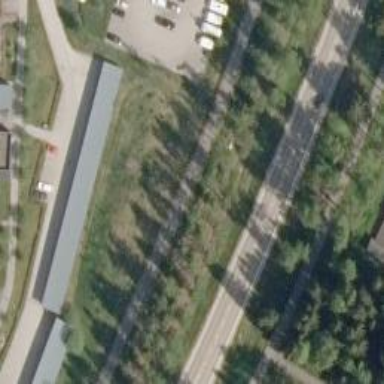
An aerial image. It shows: Asphalt cycleway.